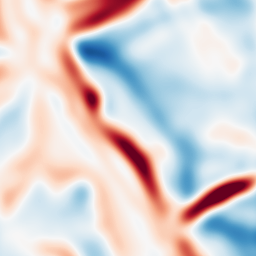
Category: multiscale
Decomposition family: log
Decomposition parameters: sigma: 10
Upsampling method: quartic
Upsampling parameters: scale: 8
Upsampling scale: 8